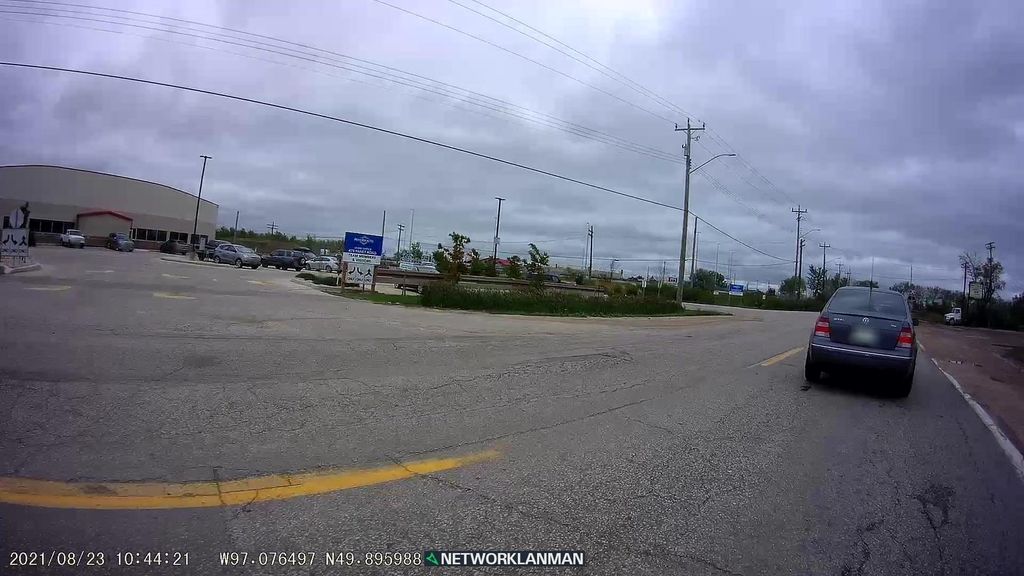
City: winnipeg